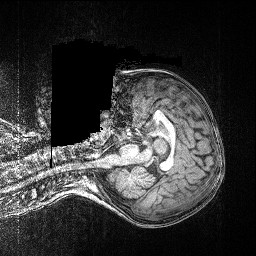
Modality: T1w
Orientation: axial